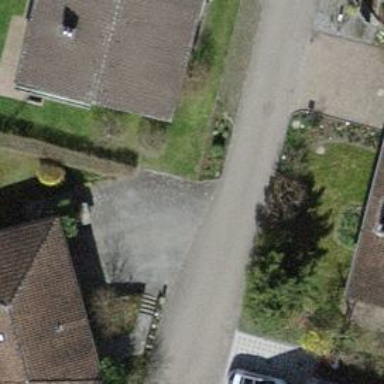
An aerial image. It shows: Residential road suitable for agricultural vehicles.